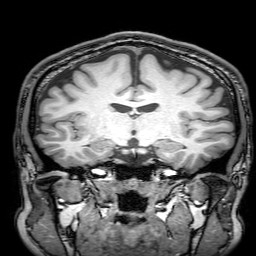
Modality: T1w
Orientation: sagittal
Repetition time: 0.00828 s
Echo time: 0.00388 s